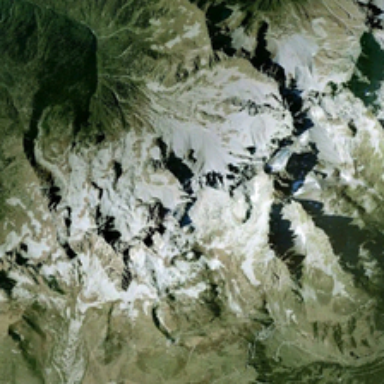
It is a piece of light green mountain .